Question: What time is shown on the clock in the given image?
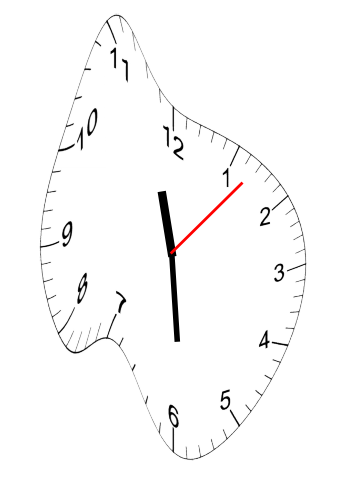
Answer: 11:29:07